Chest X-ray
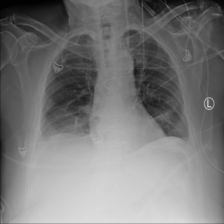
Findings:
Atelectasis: negative
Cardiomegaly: negative
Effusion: negative
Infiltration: negative
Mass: negative
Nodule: negative
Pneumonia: negative
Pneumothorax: negative
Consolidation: negative
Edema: negative
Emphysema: negative
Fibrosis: negative
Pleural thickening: negative
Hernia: negative